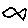
Label: fish